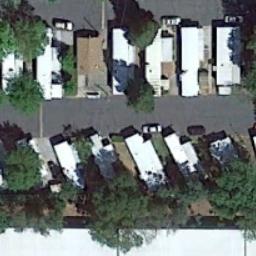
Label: mobile_home_park